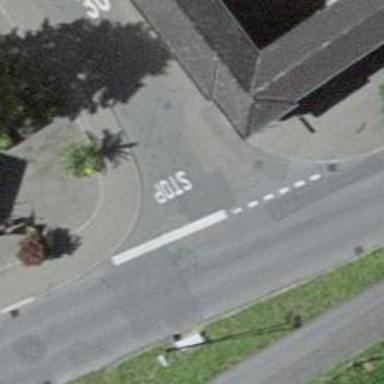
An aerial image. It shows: Kerb serving as barrier.